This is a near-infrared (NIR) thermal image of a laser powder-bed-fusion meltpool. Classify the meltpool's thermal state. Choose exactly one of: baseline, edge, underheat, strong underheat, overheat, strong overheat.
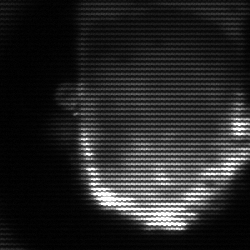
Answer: baseline